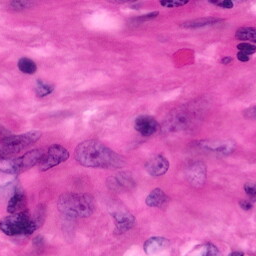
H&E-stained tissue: Pancreatic